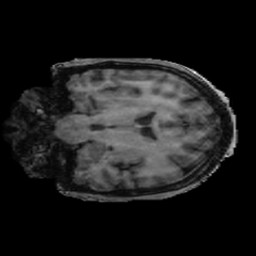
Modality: T1w
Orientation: coronal
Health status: ill
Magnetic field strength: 3 T